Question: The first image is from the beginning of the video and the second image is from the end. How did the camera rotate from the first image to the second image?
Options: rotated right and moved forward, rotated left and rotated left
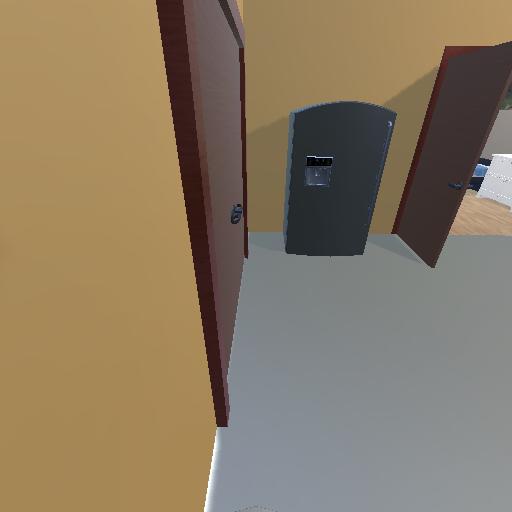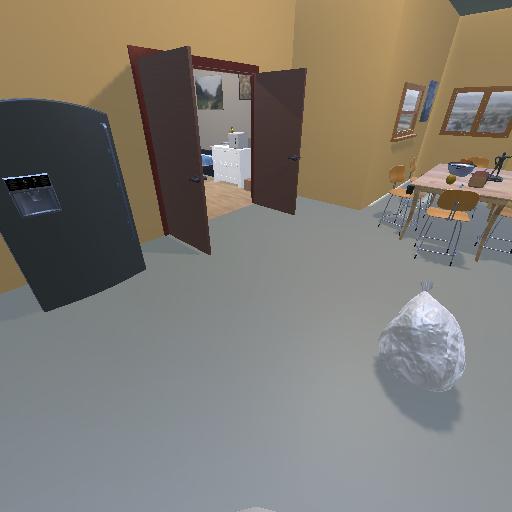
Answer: rotated right and moved forward